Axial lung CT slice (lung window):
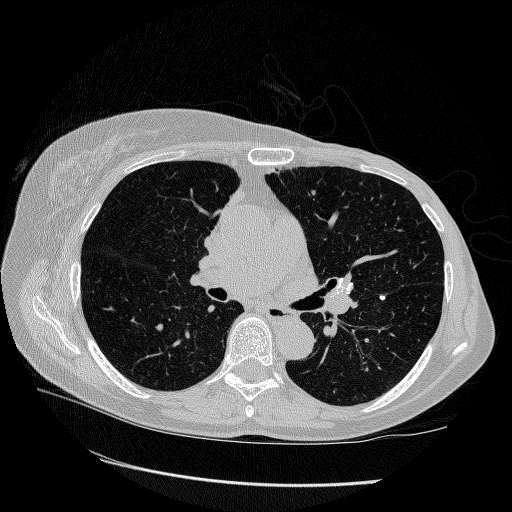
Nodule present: yes
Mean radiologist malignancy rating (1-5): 1